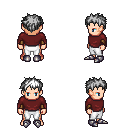
a pixel art fantasy rpg character, male body template, human, light skin, maroon long-sleeve shirt, white pants, white bedhead hairstyle, leather bracers, metal boots, four views (front, back, left, right), 2x2 character sprite sheet, small pixel art, hard edges, no anti-aliasing